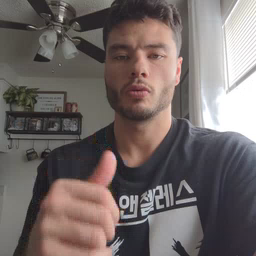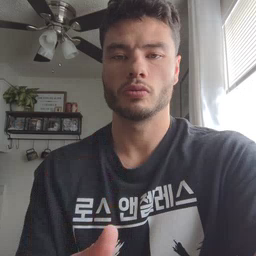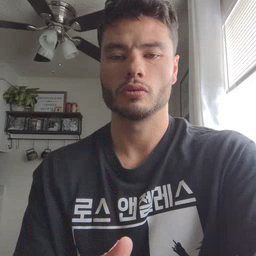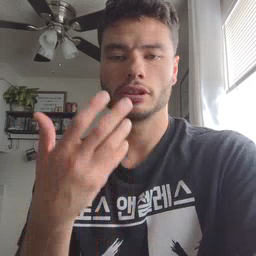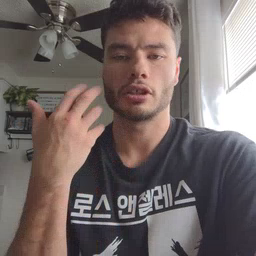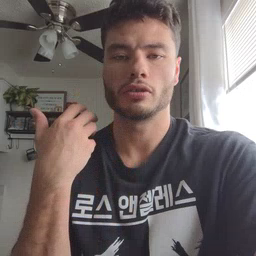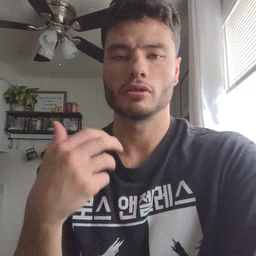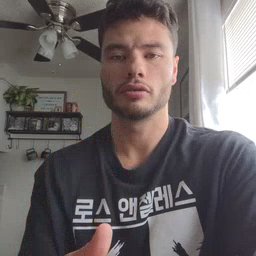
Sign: tiger